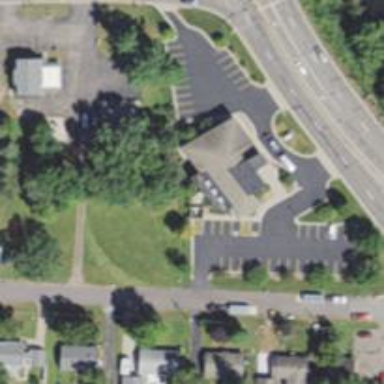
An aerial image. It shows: Healthcare clinic is depicted in the image.